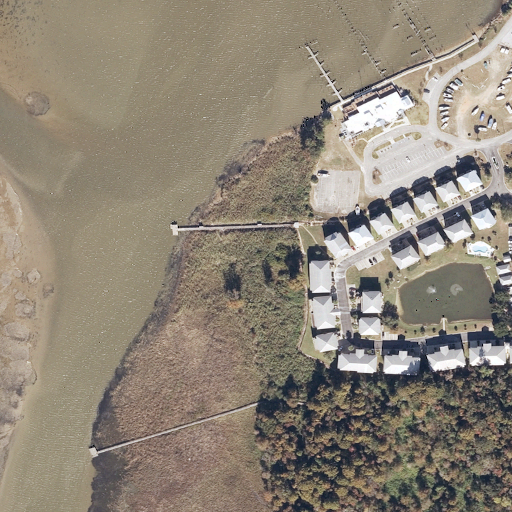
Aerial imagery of cape in Alabama named Scrub Point containing open water, medium intensity development, woody wetlands, herbaceous wetlands, low intensity development, high intensity development, and open development